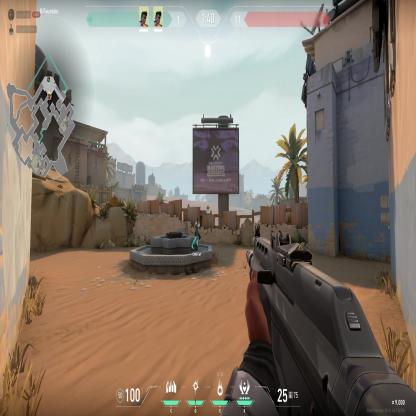
Label: teammate